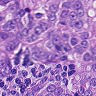
Metastatic tissue present: yes